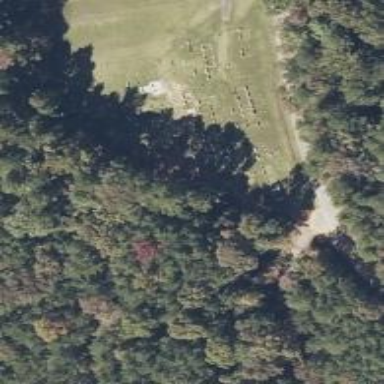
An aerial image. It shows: Cemetery.